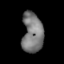
Tissue: lung
Cell type: Endothelial cells
Senescence score: 0.6418
Nuclear area (px): 818
Mean DAPI intensity: 120.79